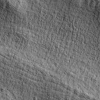
Atmospheric dust classification: not_dusty